Question: What is the result of this measurement?
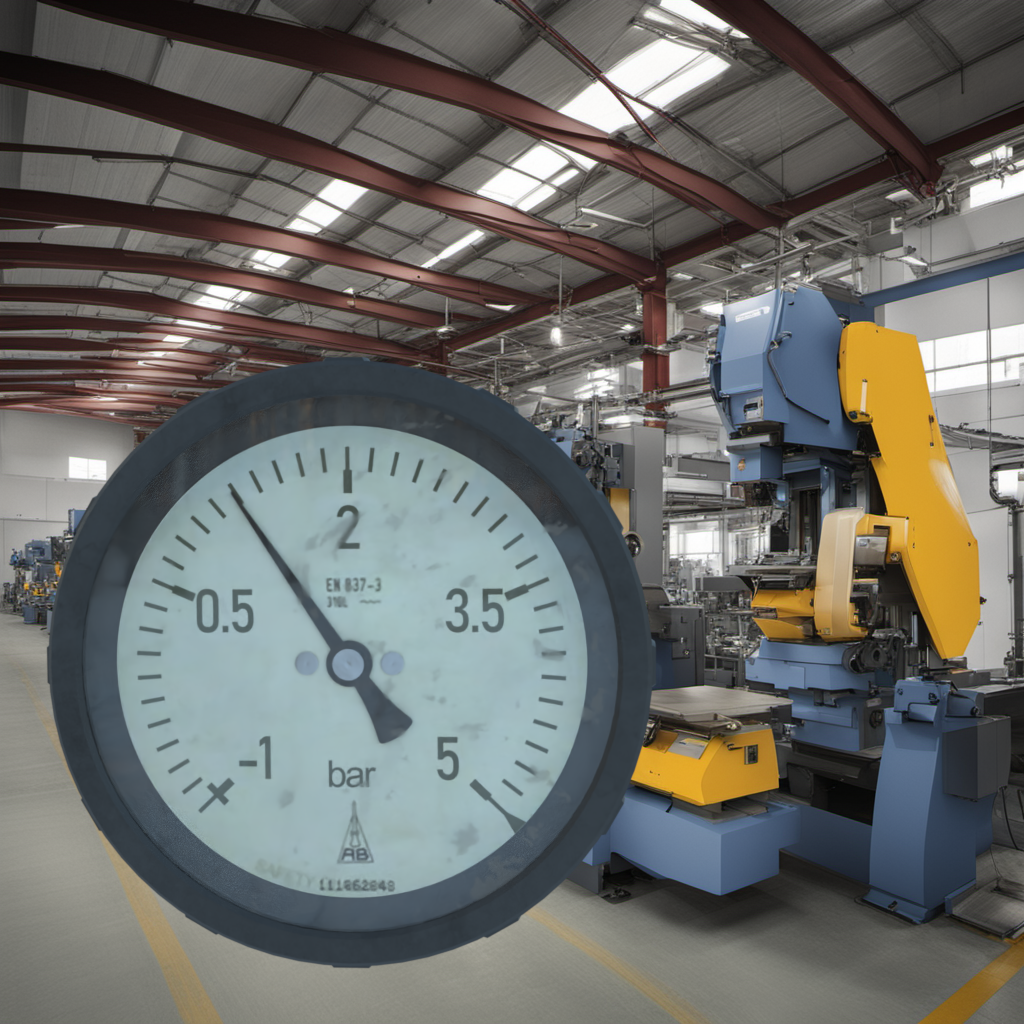
Answer: The result is 1.23
Question: What is the reading range of the measurement in the image?
Answer: The range is from -1 to 5
Question: What is the minimum and maximum value of this measurement?
Answer: The minimum value is -1 and the maximum value is 5